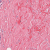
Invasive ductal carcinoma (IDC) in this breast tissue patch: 0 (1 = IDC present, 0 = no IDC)